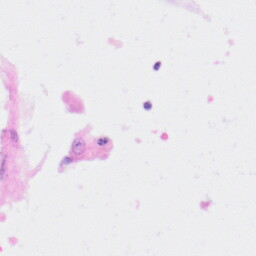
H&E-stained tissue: Kidney